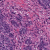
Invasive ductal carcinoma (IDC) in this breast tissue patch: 1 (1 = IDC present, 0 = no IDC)